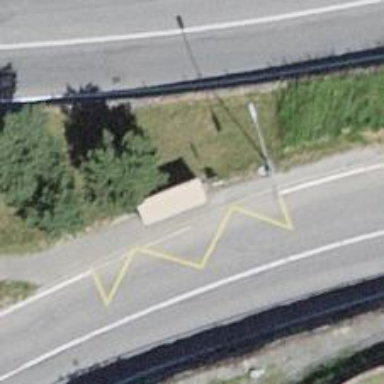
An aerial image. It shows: Bus stop along the road.